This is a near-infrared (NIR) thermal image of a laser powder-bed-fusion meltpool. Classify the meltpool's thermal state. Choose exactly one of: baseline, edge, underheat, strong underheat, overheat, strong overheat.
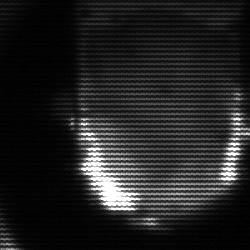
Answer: baseline